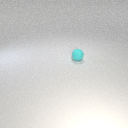
small cyan rubber sphere